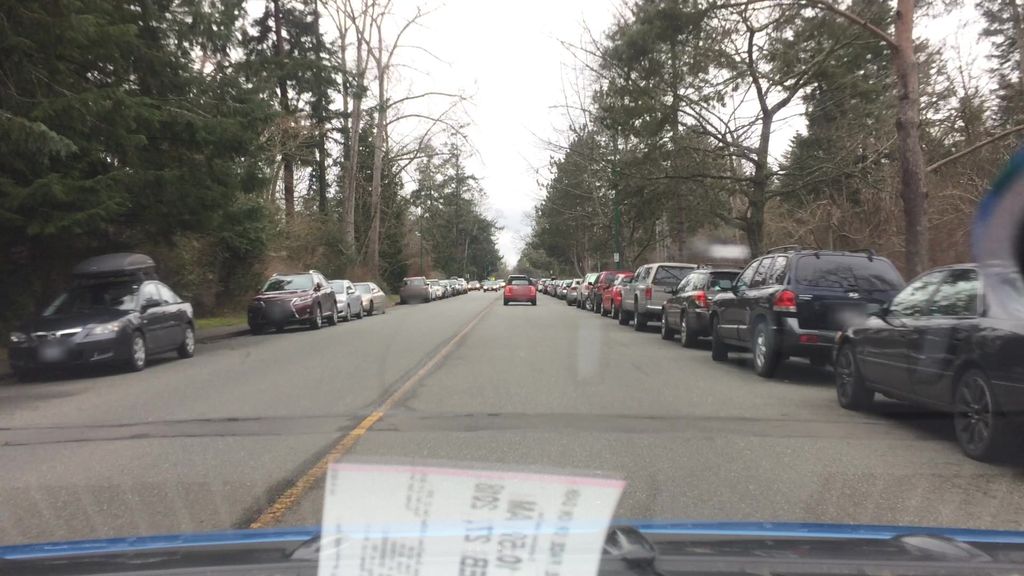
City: victoria